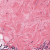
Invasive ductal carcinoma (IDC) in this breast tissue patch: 0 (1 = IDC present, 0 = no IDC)